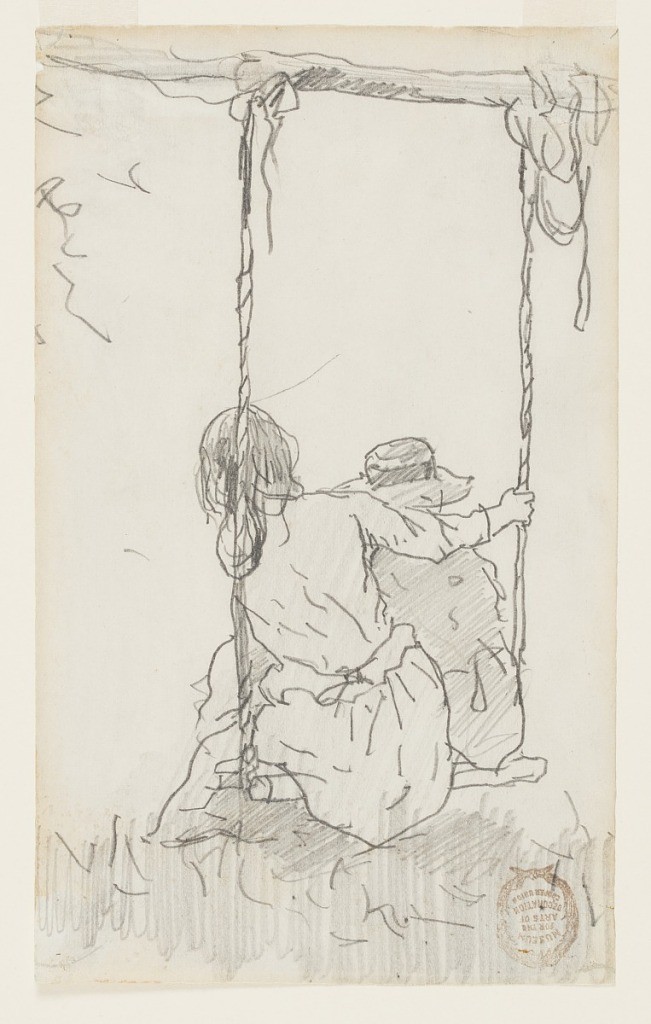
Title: Two Girls on a Swing
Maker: Winslow Homer, American, 1836–1910
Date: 1879
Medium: Graphite on off-white paper
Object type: Drawing
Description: Vertical rear view of two girls sitting in a swing, hung from the branch of a tree.